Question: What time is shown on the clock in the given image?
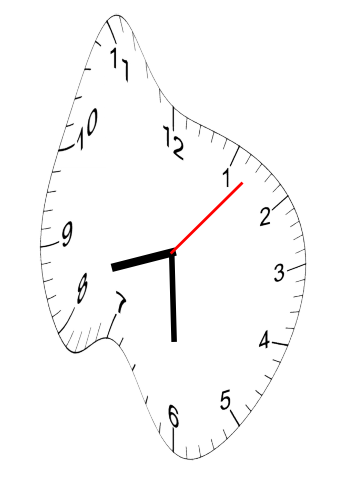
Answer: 08:30:07